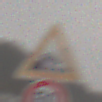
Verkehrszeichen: Ufer
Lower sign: Geschwindigkeit50
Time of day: Midday
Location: Outdoor (Nature)
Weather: Overcast
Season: Winter
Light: Natural